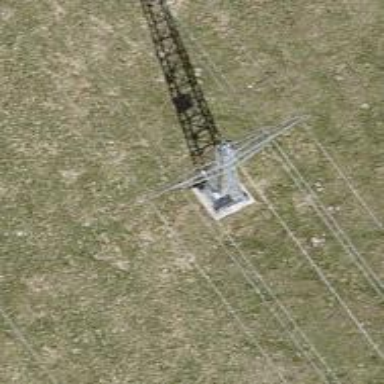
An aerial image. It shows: Power tower.